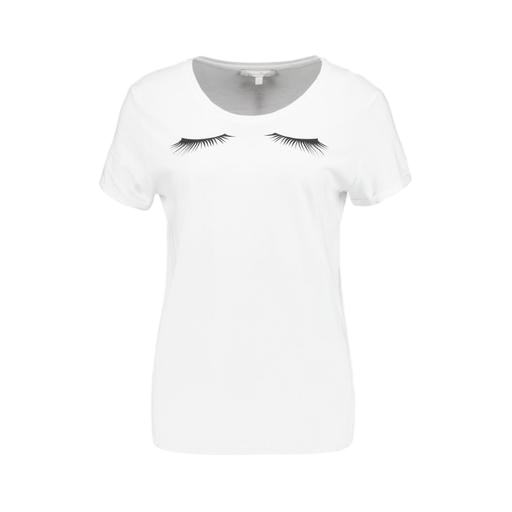
white printed t-shirt, white eye print t-shirt, white graphic t-shirt only macy, white background